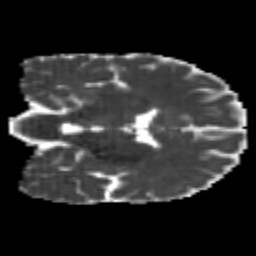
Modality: MD
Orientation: coronal
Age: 23
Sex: male
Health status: healthy
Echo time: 0.074 s